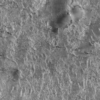
Label: not_dusty